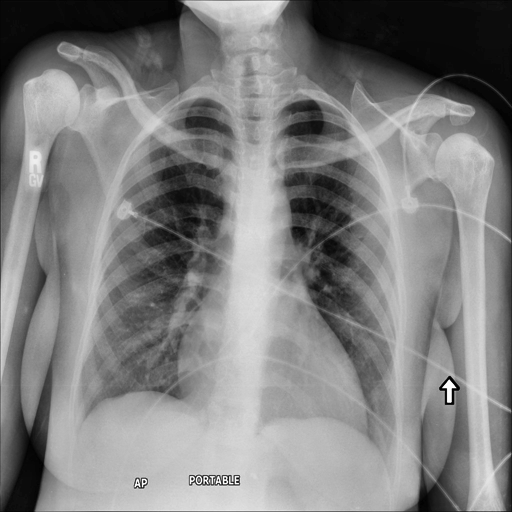
Finding: NORMAL